RGB frame:
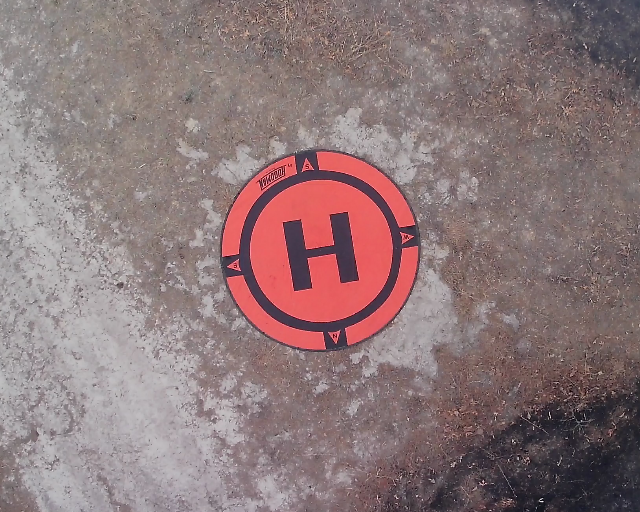
Thermal frame:
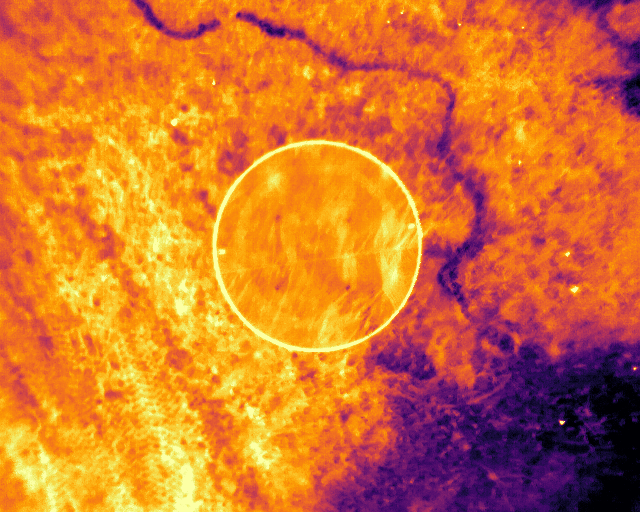
Captured: 2026-02-26 03:04:59
Pixels at or above 80 °C: 0 (fraction of frame: 0)